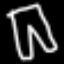
Label: pants